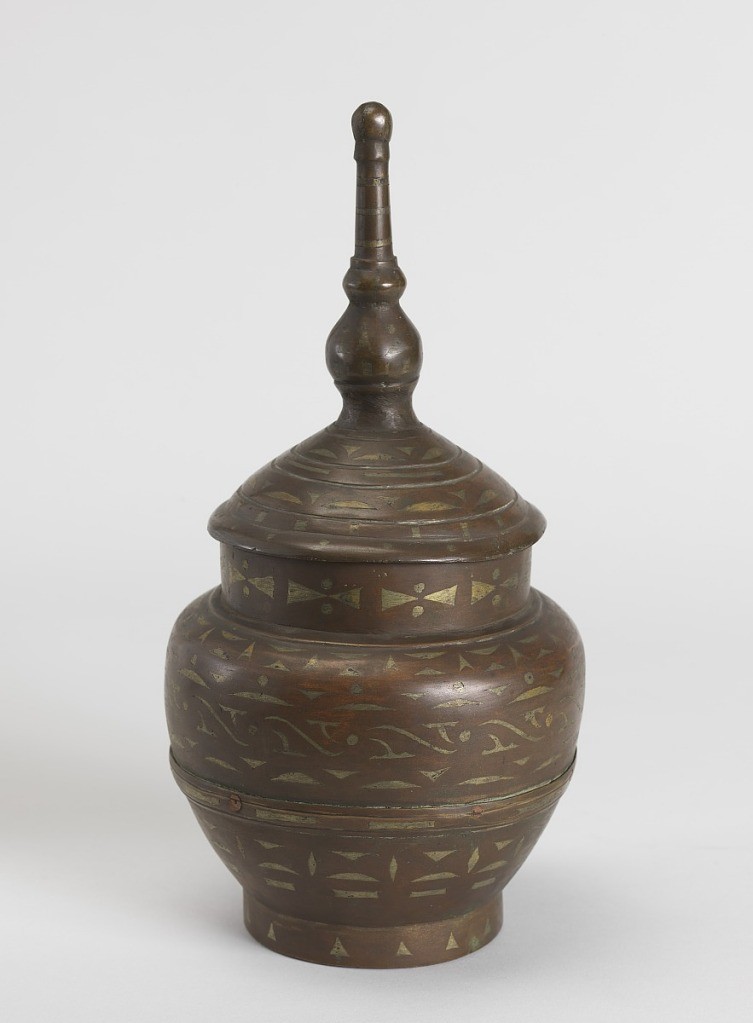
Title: Jar and cover
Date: possibly 19th century
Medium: Bronze, inlaid metal
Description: Footed jar (a) cast in two parts with encircling banding covering the joint.  Wide, short, straight neck.  Stepped lid (b) overhangs the neck, rises through curves to tall finial with two knobs topped by a ball.  The whole decorated with concentric bandings of inlaid white and brass-colored triangles, elipses, dots, S-curves, etc.